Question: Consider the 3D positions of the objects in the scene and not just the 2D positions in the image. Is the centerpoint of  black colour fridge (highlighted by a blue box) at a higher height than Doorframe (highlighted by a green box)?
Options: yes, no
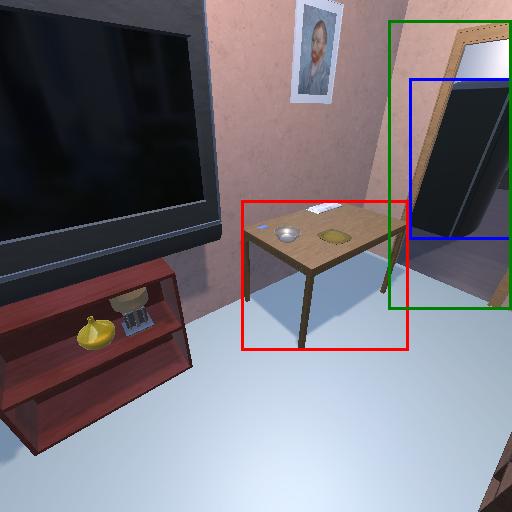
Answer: yes